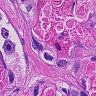
Metastatic tissue present: yes